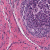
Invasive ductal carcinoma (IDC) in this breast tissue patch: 0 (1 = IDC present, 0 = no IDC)